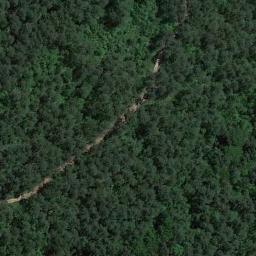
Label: forest